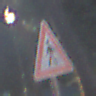
Verkehrszeichen: FussgaengerRechts
Umgebung: Outdoor, Suburban
Tageszeit: MorningAfternoon
Wetter: Clear
Licht: Natural
Jahreszeit: NotSpecified
Kontrast: HighContrast